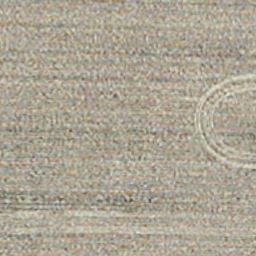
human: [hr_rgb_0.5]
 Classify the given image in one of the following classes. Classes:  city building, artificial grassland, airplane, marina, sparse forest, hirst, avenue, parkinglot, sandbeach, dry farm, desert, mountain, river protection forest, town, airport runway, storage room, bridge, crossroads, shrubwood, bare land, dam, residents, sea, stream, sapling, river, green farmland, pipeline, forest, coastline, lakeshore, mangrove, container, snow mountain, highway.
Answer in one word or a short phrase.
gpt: dry farm